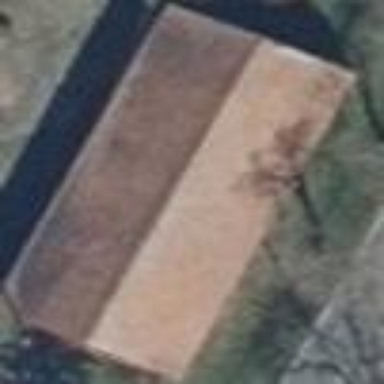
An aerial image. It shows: Simple house.